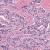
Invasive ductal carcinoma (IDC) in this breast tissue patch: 1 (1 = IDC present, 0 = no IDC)